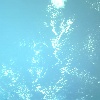
Label: water